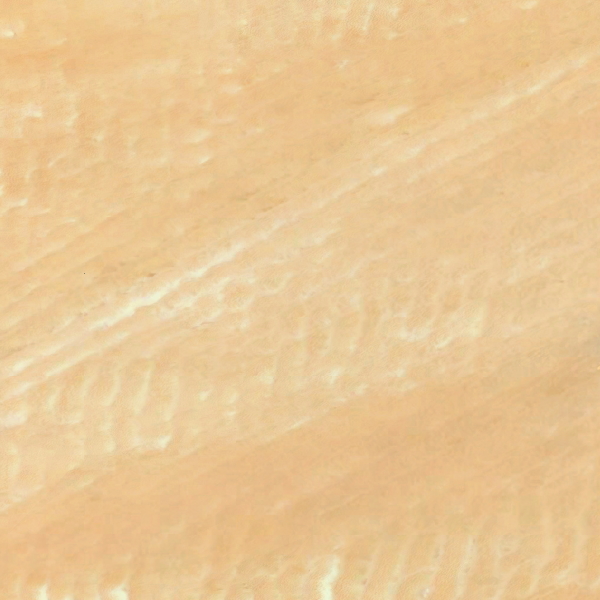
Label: Desert